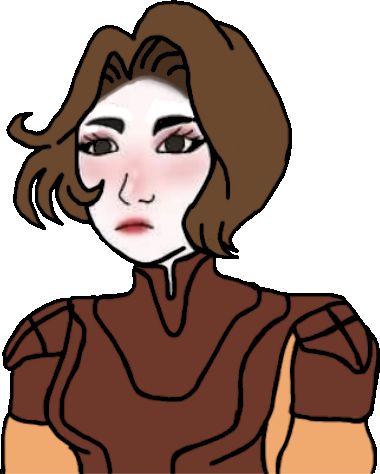
Label: 5_Doomer_Girl